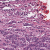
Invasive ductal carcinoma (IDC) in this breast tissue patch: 1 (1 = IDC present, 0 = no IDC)